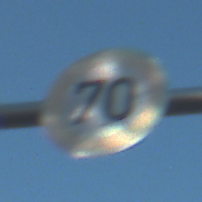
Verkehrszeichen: Geschwindigkeit70
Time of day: MorningAfternoon
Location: Outdoor (Nature)
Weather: Clear
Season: NotSpecified
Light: Natural